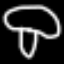
Label: mushroom